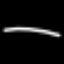
Label: line